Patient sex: M
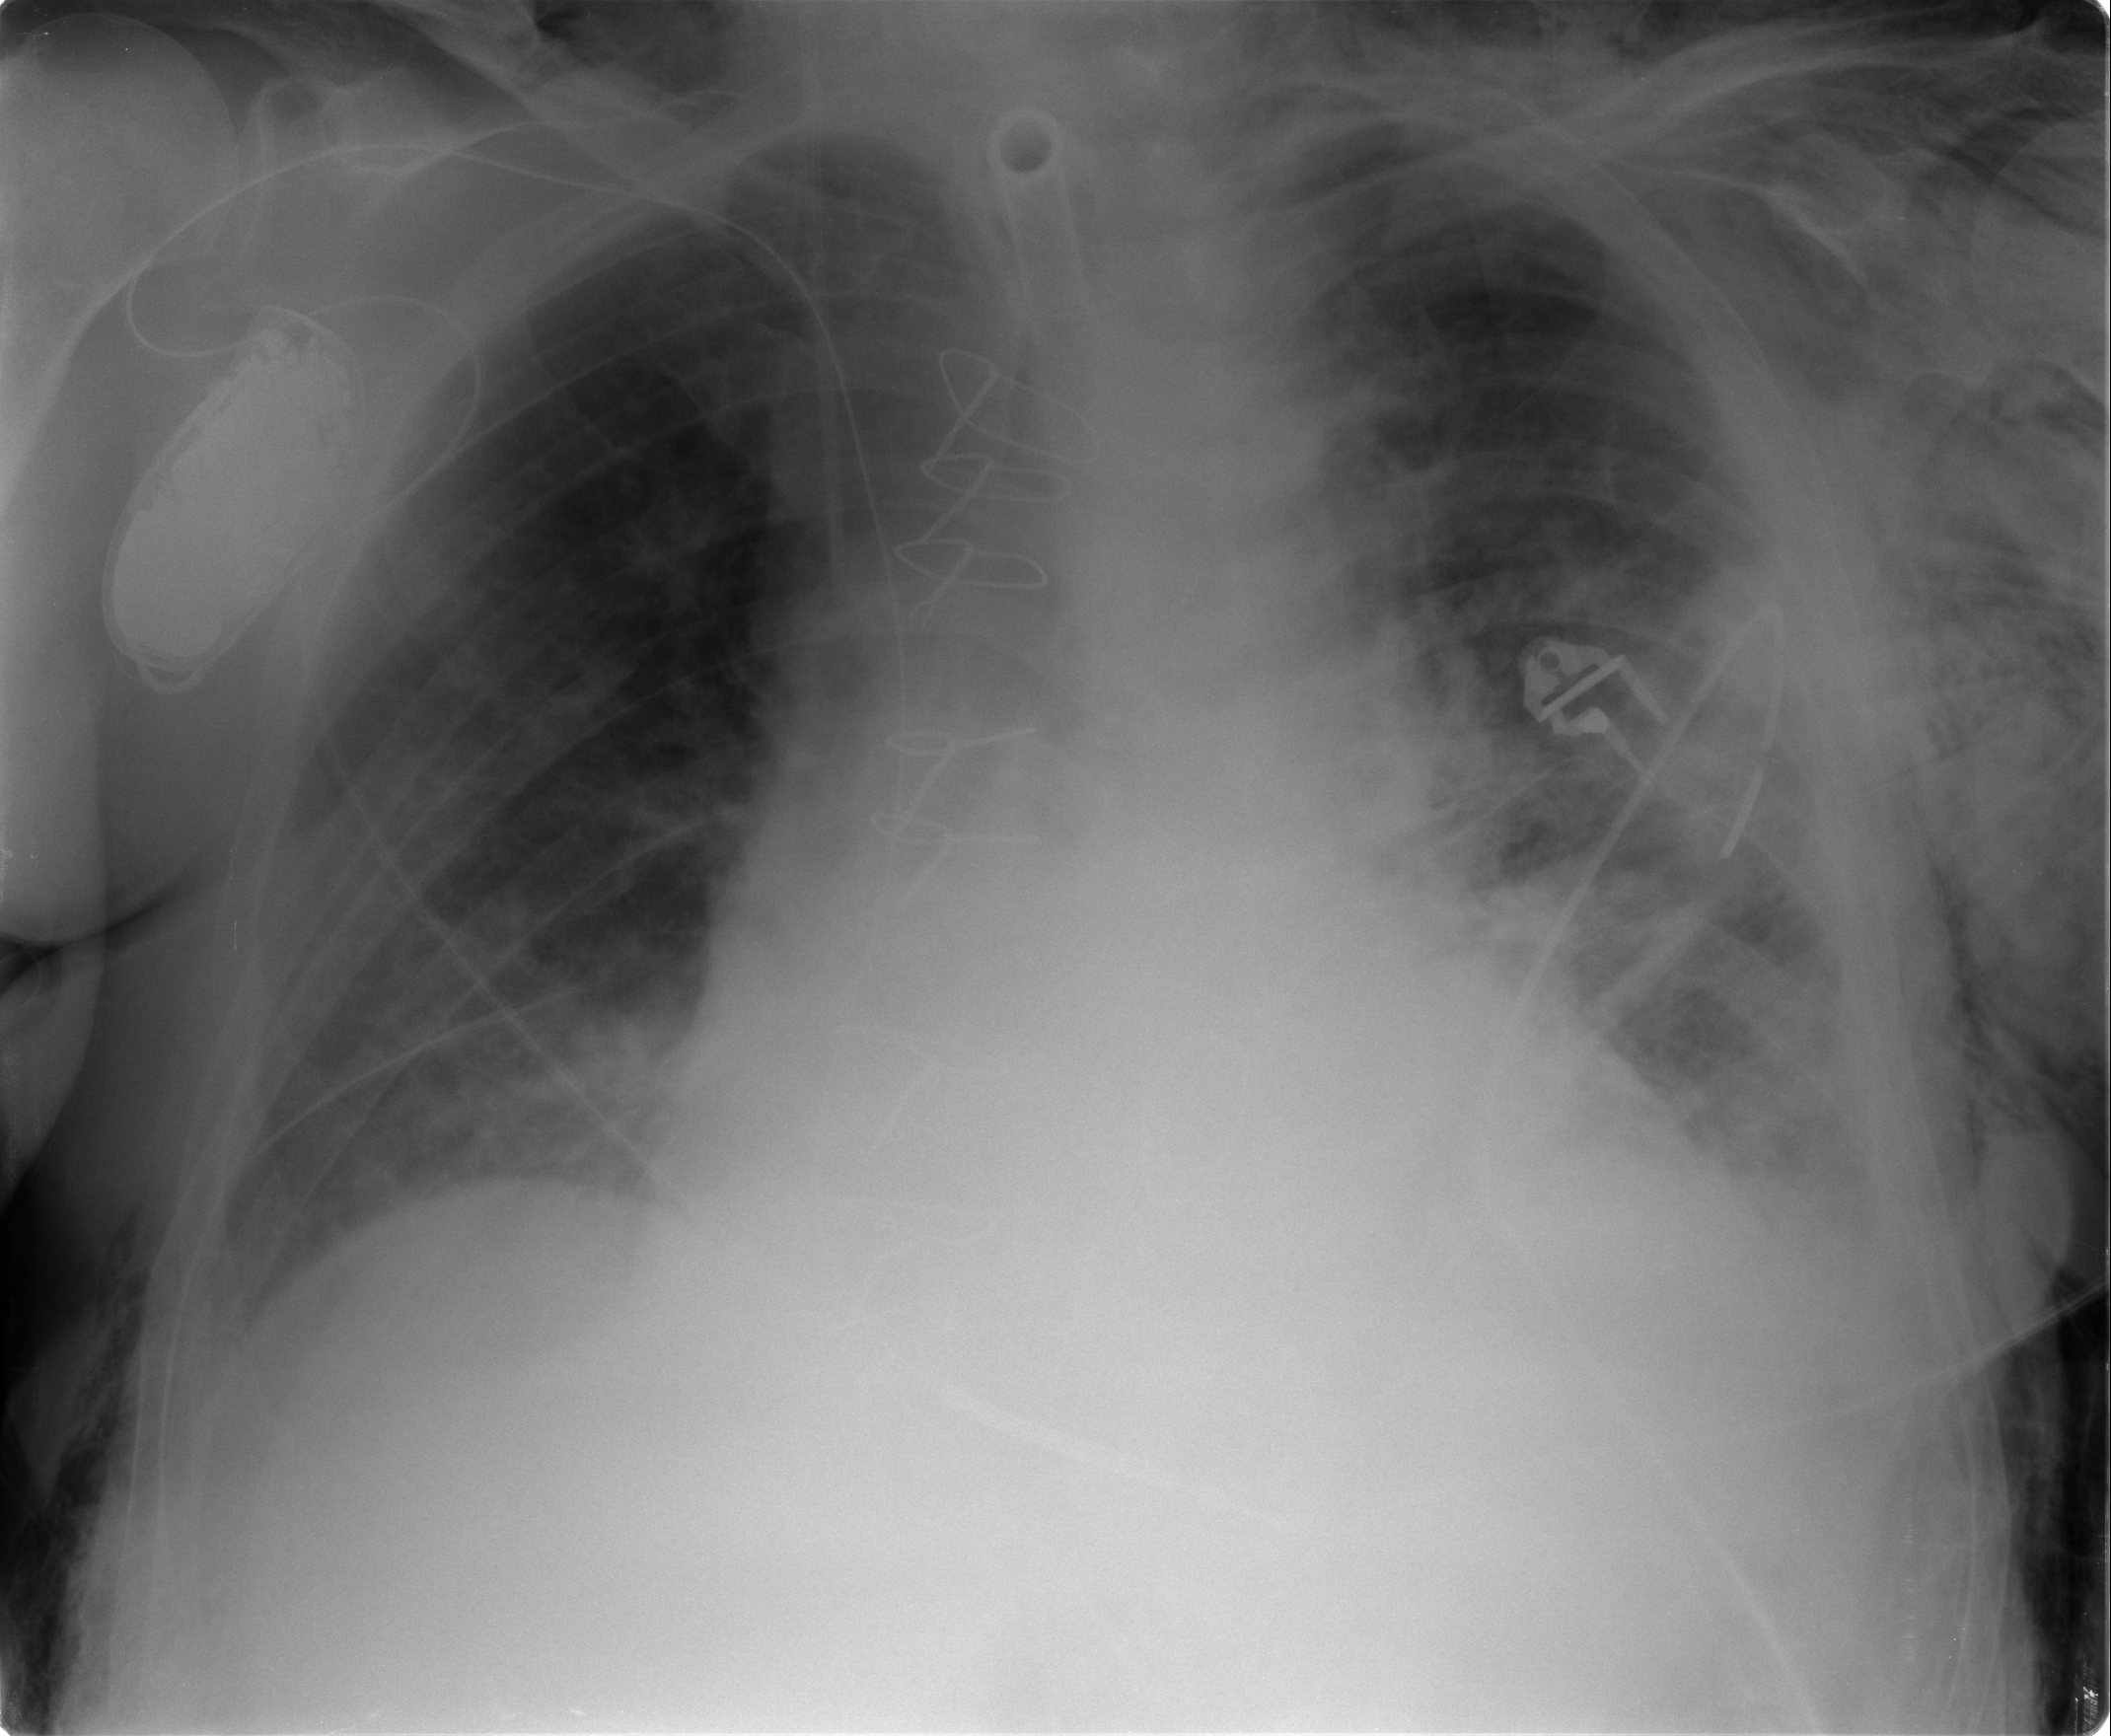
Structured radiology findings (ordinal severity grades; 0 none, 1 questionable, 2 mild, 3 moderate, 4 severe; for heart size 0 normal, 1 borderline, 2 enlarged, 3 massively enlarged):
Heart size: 2
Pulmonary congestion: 2
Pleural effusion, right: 2
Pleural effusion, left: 1
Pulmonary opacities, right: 1
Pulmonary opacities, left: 1
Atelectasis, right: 2
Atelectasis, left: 2